Aerial crown-view tile of a tropical tree (Barro Colorado Island, Panama), acquired 20250317:
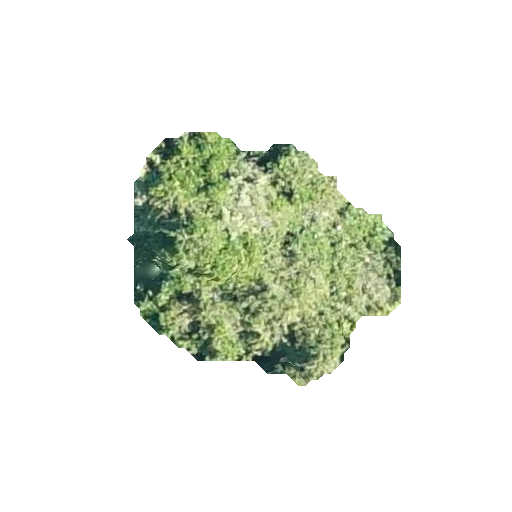
Species: Prioria copaifera
GBIF accepted scientific name: Prioria copaifera
Crown area: 72.954 m²